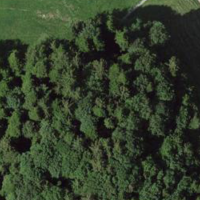
EUNIS habitat code: 41
Species observed at this site:
Fagus sylvatica